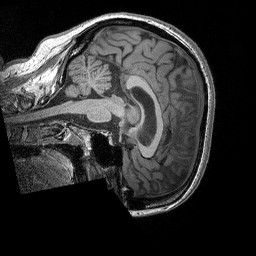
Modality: T1w
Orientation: sagittal
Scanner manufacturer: siemens
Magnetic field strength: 3 T
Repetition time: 2.3 s
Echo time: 0.00298 s